Field crop: maize
Growth stage: 2
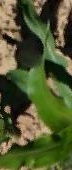
Species: maize